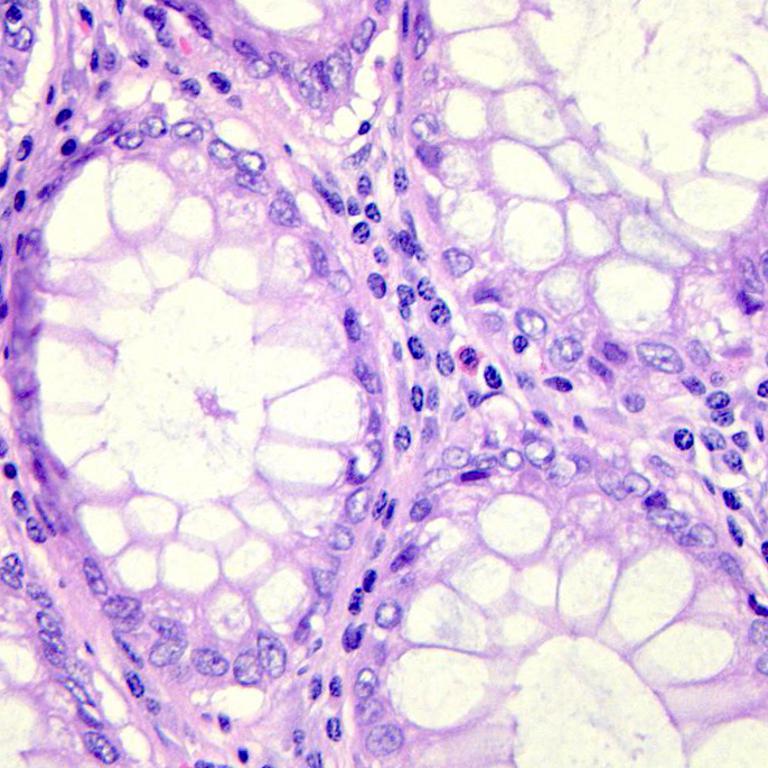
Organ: colon
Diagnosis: benign